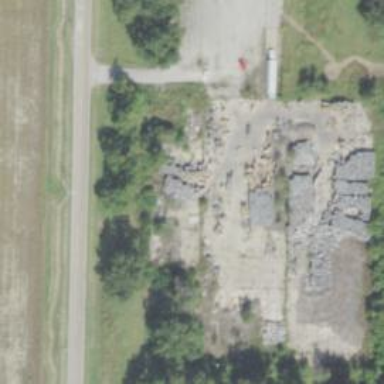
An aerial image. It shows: Brownfield site.